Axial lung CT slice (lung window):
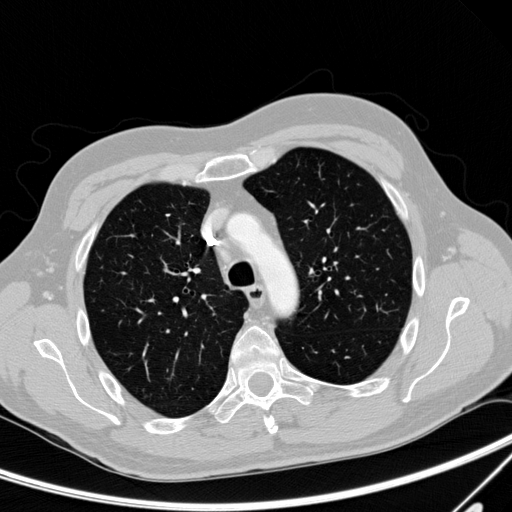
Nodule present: no